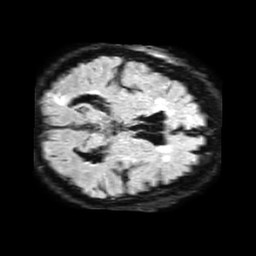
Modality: FLAIR
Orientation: axial
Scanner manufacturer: philips
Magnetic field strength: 1.5 T
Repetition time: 6 s
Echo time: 0.1 s